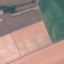
Land use / land cover class: AnnualCrop